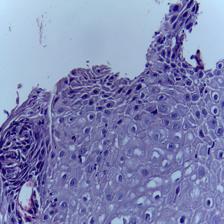
Diagnosis: OSCC